Question: I'm using TinyMCE, I just want to extract the content as HTML tags so that I can use them else where I have tried many things with no good results at all. How can I do so?
Or if you can tell me a way to get to the id's in the JavaScript CDN or something?

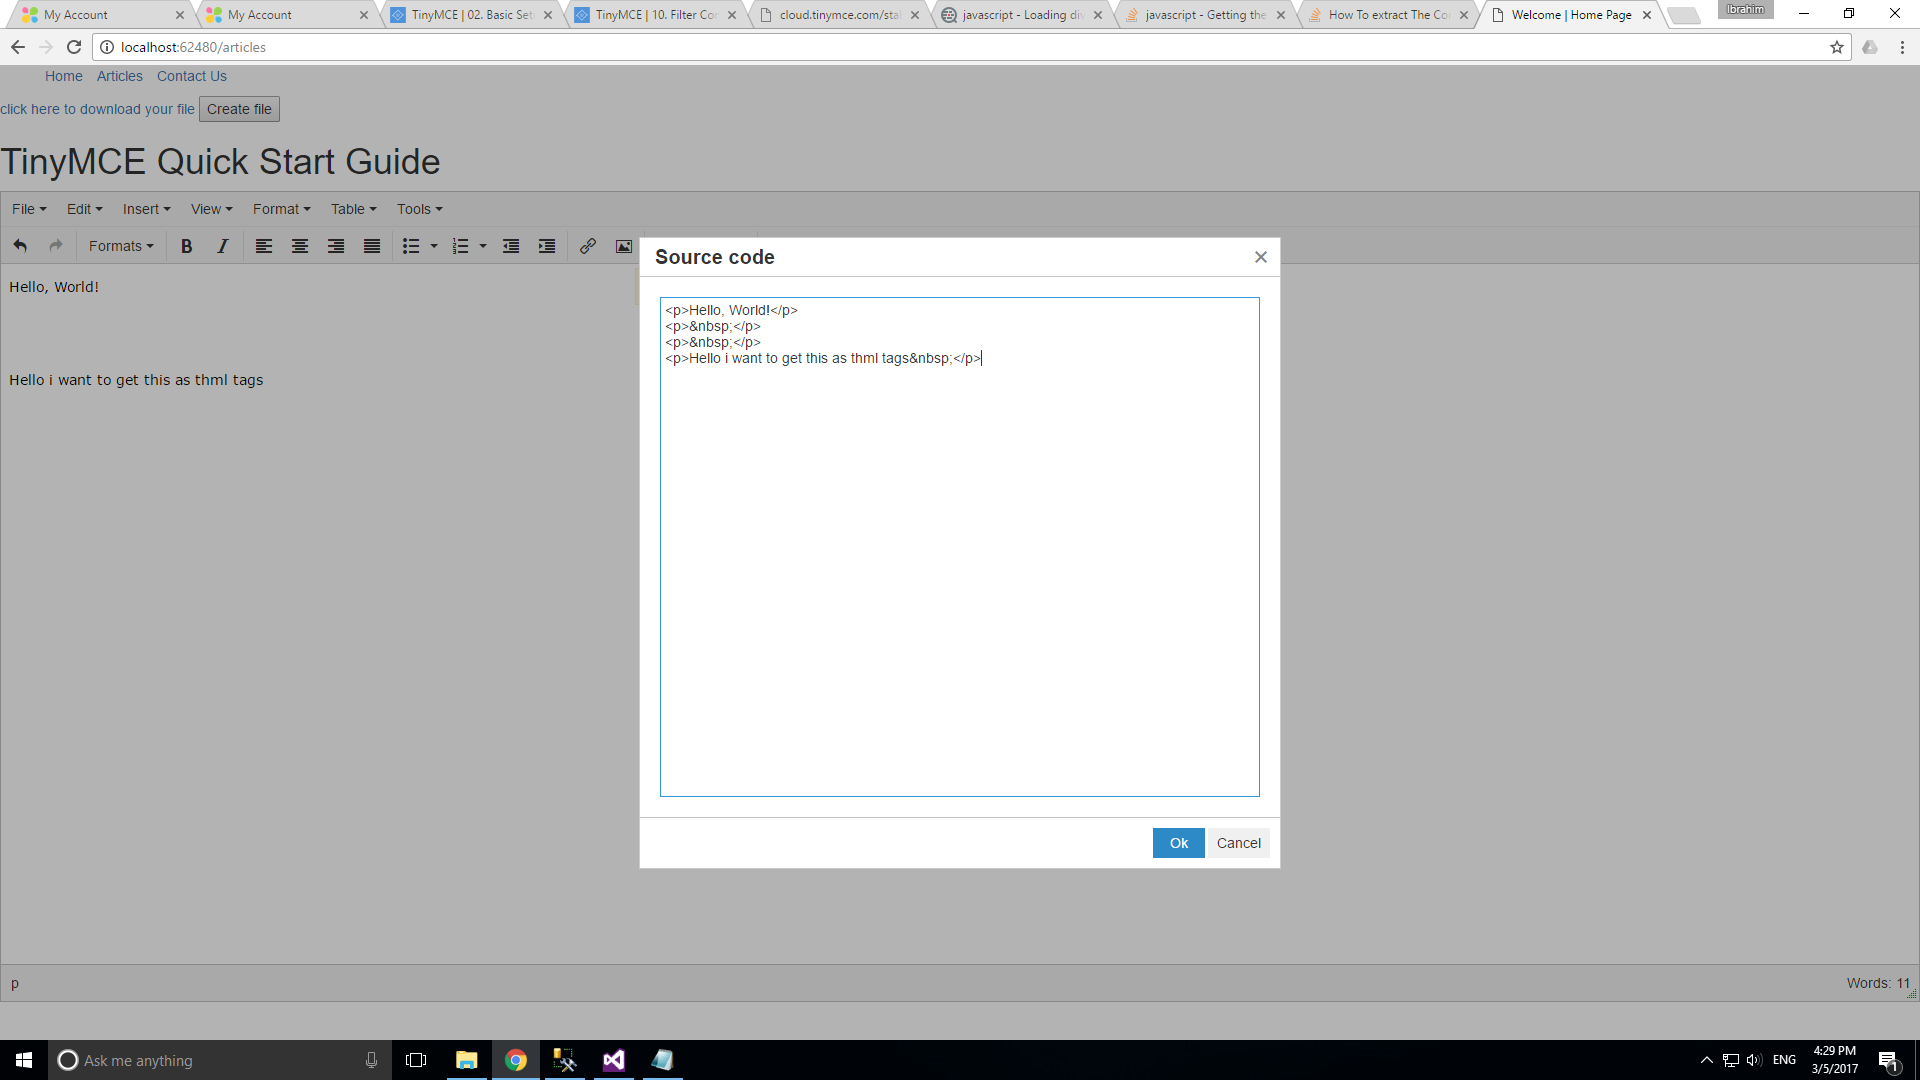
Answer: By default, TinyMCE will only update the underlying '<textarea>' when you perform a standard form submission.
If you want to get the current data from the editor at any point in time you need to use the 'get()' API call within TinyMCE:
<URL>
You pass the ID of the '<textarea>' as a String to this method call:
'''
tinymce.get('mytextbox')
'''
You can also use the 'activeEditor' method to get a handle on the currently active editor:
'''
tinymce.activeEditor
'''
...but this won't work if the user has not interacted with the editor or if there are multiple on the page and you need to target a specific editor instance other than the one with which the user is currently interacting.
If you want to force TinyMCE to update the underlying '<textarea>' you can call the 'triggerSave' method:
<URL>
This will make every TinyMCE instance update its underlying '<textarea>' at which point you could interact with the underlying '<textarea>' confident it contains the latest data from the editor.